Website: apple
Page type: customer-info-address
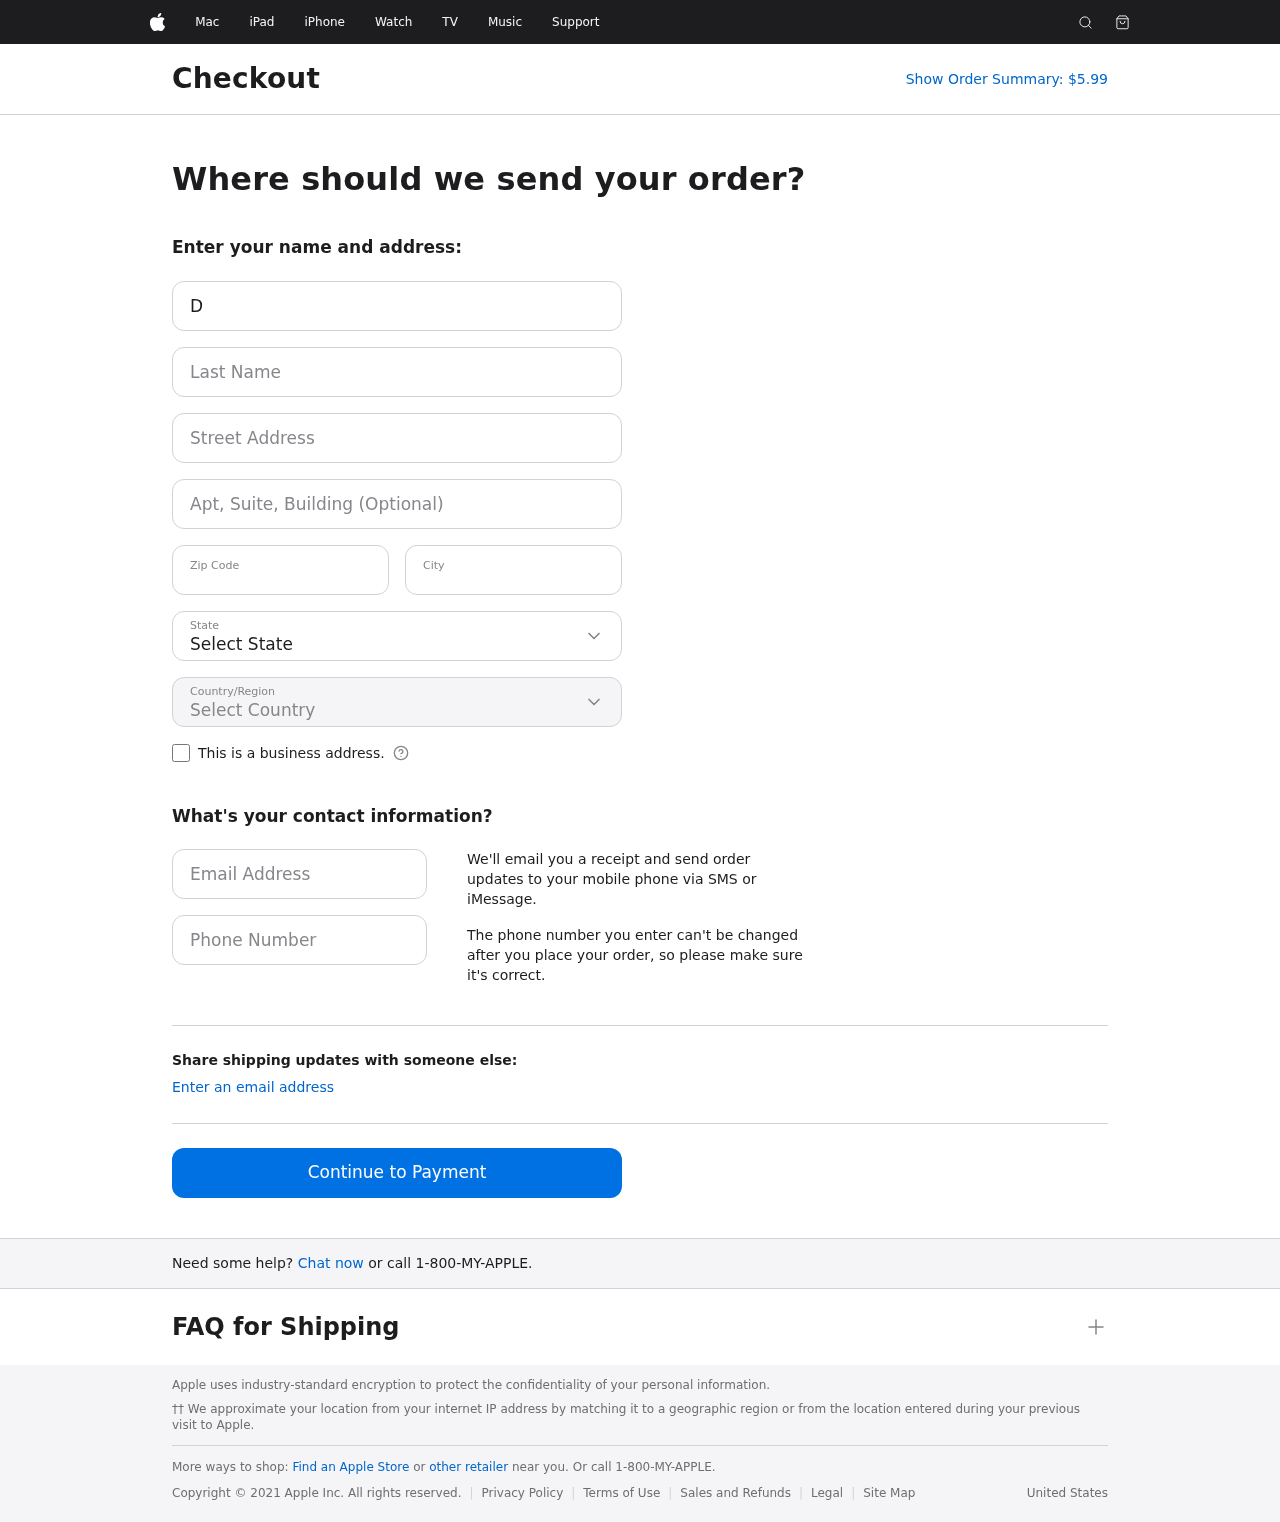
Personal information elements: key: PII_CITY
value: Williamfort
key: PII_COUNTRY
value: United States
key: PII_EMAIL
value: dana.meyers@yahoo.com
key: PII_FIRSTNAME
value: Dana
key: PII_LASTNAME
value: Meyers
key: PII_PHONE
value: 4977227420
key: PII_POSTCODE
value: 96629
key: PII_STATE
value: Florida
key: PII_STREET
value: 8846 Becker Curve Apt. 774
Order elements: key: ORDER_TOTAL
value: Show Order Summary: $5.99